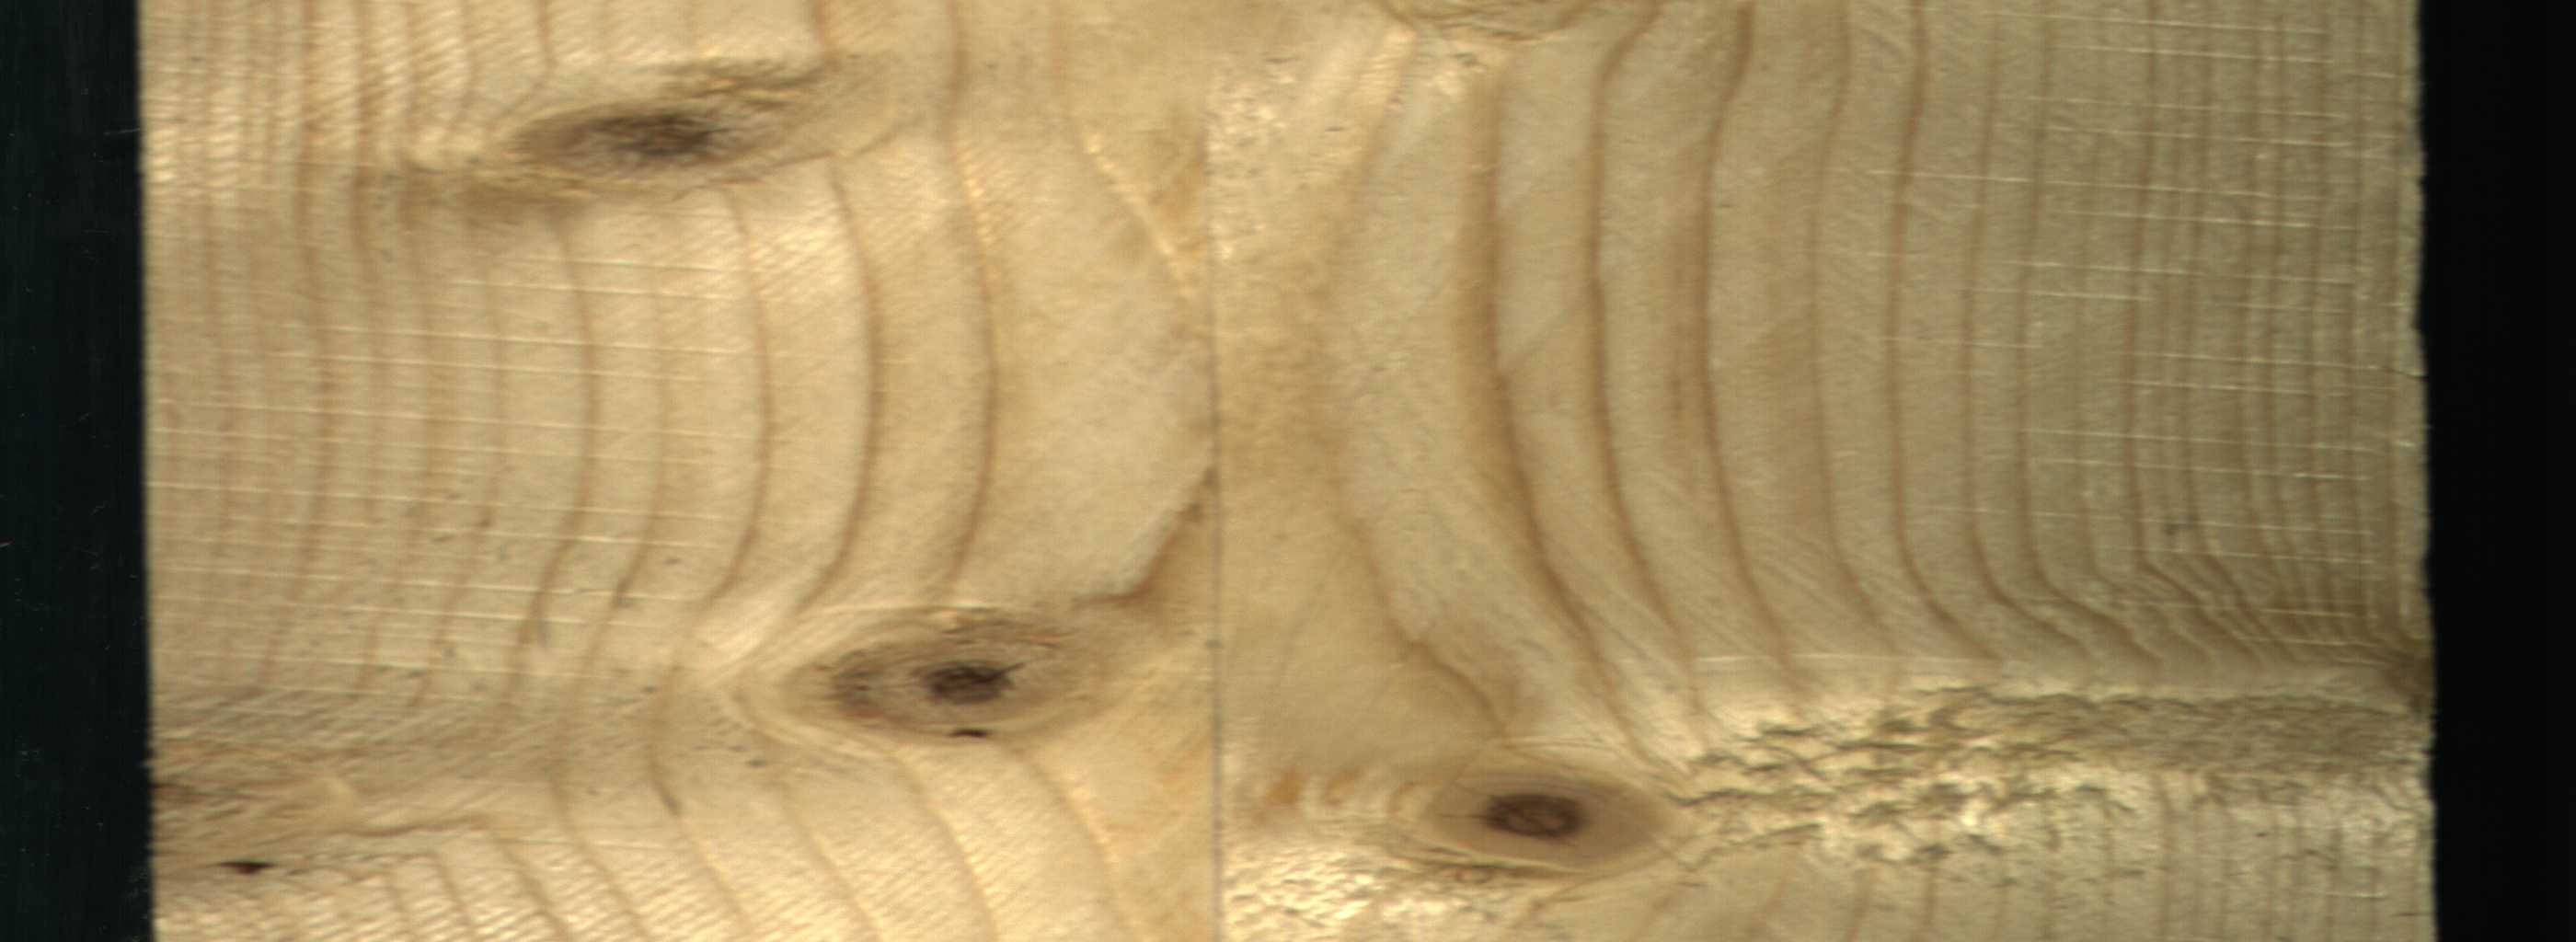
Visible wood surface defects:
Live_Knot
Live_Knot
Live_Knot
Live_Knot
Live_Knot